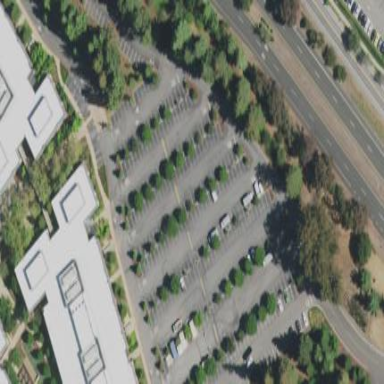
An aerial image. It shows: Parking space.